Question: I would like my product to have various sizes and colors. Via the "Associated Products" section of my configurable product, I added 5 products of varying colors and sizes. e.g.

- <URL>-
I've tried:
- - - - - - <URL>
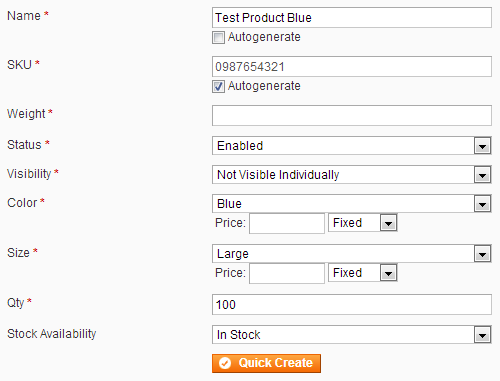
Answer: After taking a deep dive into the Magento core code, I found the issue. I had 2 attributes for my products: color and size. The size and color attributes were only applied to "configurable products" not "simple products". Magento was requiring the associated "simple products" to have a color and size. When it found they didn't have them, it filtered them out - hence the "out of stock". What's extra confusing is why Magento was letting me choose color and size when creating associated products even though they weren't allowed to have these attributes.
Lesson: Make sure product attributes are applied to "simple products" in the Manage Attributes section of the admin.